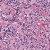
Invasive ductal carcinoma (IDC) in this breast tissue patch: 1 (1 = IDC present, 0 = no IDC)